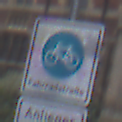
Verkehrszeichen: BeginnFahrradstrasse
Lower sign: PersonengruppenFrei1
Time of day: Midday
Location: Outdoor (Urban)
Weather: Overcast
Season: NotSpecified
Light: Natural